Question: I have an n-tier legacy application that manages incident records and looks something like this:

Alerts are collated into Incident records by a Windows service and are reconciled to service desk tickets by users via the web application.
The web application has a listing page that currently reloads itself every minute. I want to replace this polling behaviour by broadcasting any record changes using SignalR.
If this application was just the web part, the placement of SignalR hubs in the web tier would be simple. My difficulty lies in how the Windows service notifies the hub it has made changes to the incident records.
As the web application is load balanced, I am thinking of using the <URL>. Could the windows service interact directly with this at all?
Am I going to have to create a third application to host the SignalR hub in and somehow have the web application and the Windows service communicate with that?
Any suggestions are most welcome.
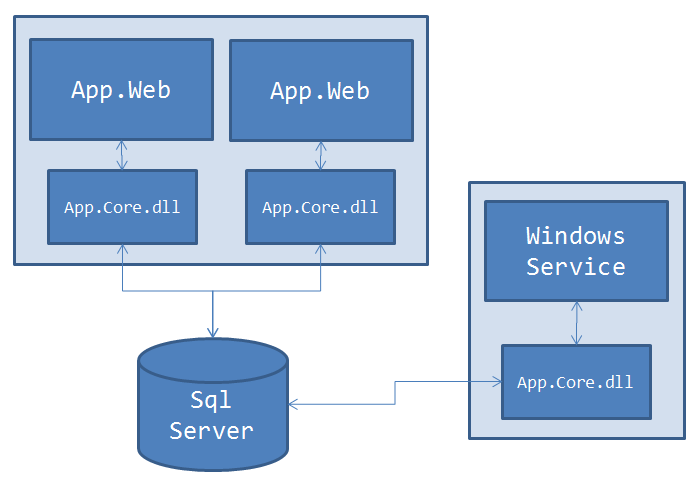
Answer: You can host the 'SignalR' within the ASP.net, it does not matter much. Your windows service should establish a connection and call some method on the 'SignalR' whenever there are some changes made, so that the 'SignalR' can then call the other clients about the changes.